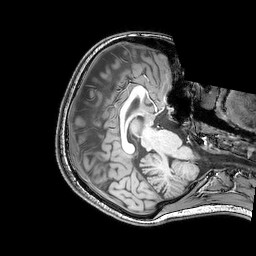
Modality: T1w
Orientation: axial
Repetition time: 0.00828 s
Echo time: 0.00388 s